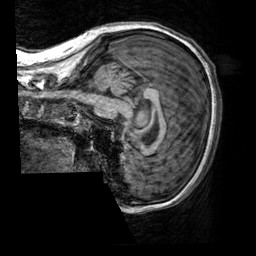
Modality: T1w
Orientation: sagittal
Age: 24
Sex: female
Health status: healthy
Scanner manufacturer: siemens
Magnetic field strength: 3 T
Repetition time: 2.3 s
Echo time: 0.00303 s